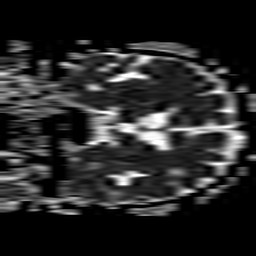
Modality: ADC
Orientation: coronal
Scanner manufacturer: philips
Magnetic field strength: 1.5 T
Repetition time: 3.398 s
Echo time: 0.06922 s